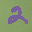
Label: 2